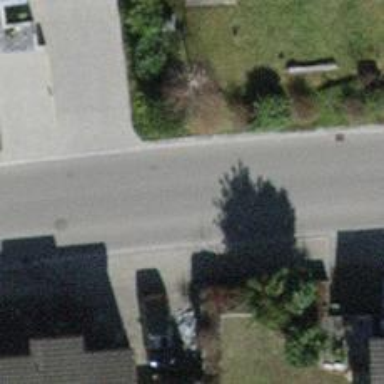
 with parking lanes designed for on-street parking on the right and half-on-kerb parking on the left."